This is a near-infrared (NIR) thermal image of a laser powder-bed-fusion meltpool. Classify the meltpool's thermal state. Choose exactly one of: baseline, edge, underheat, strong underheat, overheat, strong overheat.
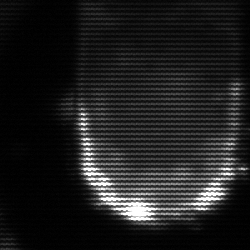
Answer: baseline